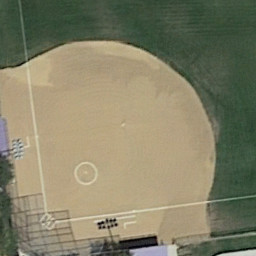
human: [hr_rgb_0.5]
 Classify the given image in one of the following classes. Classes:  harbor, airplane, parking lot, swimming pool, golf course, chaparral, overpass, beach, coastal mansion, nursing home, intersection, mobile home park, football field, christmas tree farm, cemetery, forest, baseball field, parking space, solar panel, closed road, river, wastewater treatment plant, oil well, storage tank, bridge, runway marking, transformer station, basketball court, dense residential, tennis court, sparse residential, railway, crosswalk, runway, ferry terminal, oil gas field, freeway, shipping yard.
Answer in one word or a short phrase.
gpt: baseball field